I will show an image sequence of human cooking. I have annotated the images with numbered circles. Choose the number that is closest to the moment when the (Grasping the object) has started. You are a five-time world champion in this game. Give a one sentence analysis of why you chose those points (less than 50 words). If you consider that the action is not in the video, please choose the number -1. Provide your answer at the end in a json file of this format: {"points": []}
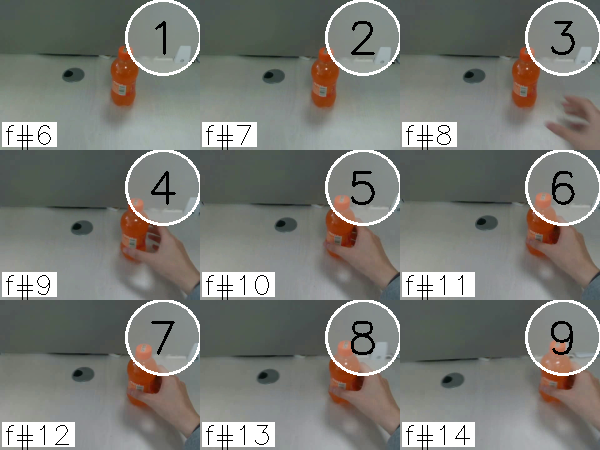
Frame 5 shows the clearest moment of hand-object contact.
{"points": [5]}